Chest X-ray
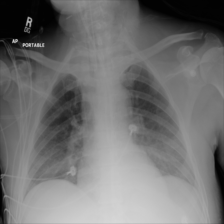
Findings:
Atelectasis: negative
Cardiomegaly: negative
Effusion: negative
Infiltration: negative
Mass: negative
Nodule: negative
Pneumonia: negative
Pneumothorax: negative
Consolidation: negative
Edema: negative
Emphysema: negative
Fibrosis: negative
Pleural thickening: negative
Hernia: negative